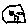
Label: house